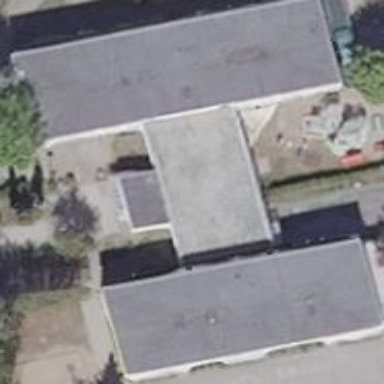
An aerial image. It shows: Kindergarten building.